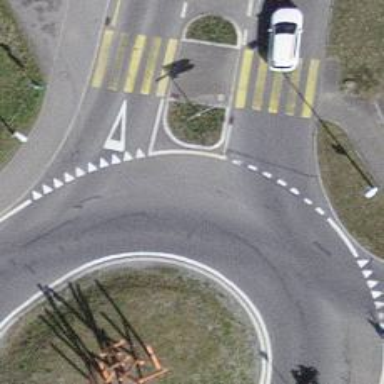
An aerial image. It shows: Road with "give way" sign.